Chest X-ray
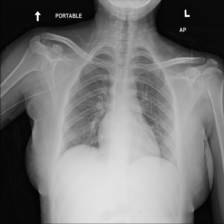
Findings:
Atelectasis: negative
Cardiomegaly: negative
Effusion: negative
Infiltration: positive
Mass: negative
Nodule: negative
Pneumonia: negative
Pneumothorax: negative
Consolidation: negative
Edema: negative
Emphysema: negative
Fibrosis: negative
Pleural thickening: negative
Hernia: negative